Interaction volume radius: 10 \u00c5
Interaction volume height: 10 \u00c5
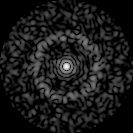
Disorder parameter: 0.8349